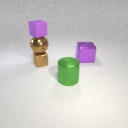
small brown metal cube in front of large purple metal cube